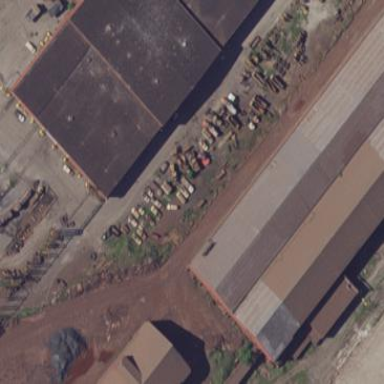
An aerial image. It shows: Industrial building.